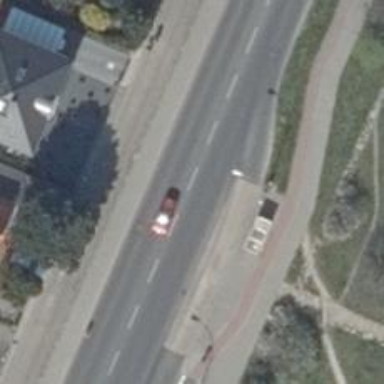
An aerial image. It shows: Secondary road with asphalt surface and cycle track on the right.